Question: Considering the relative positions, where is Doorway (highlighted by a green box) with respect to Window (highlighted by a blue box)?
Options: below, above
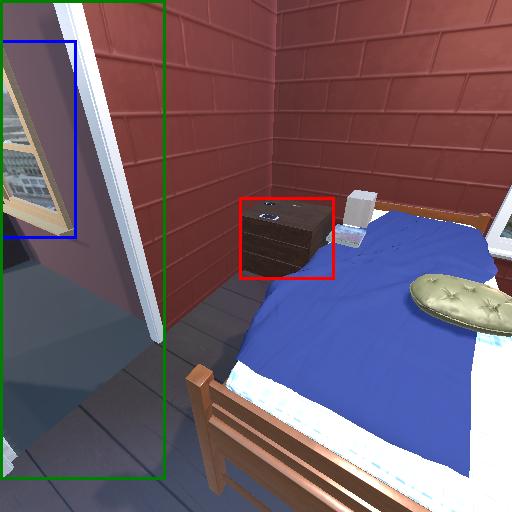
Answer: below